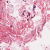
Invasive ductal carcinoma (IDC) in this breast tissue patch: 0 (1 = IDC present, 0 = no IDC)